一年级 · 组合几何学
观察下面的七巧板, 哪两个图形的大小是一样的。（）

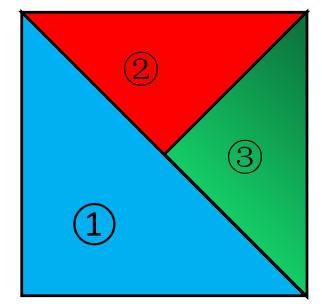
A、(1)和(2)
B、(2)和(3)
C、(1)和(3)

答案: B
解析: 解B; (2)和(3)是两个大小一样的直角三角形。